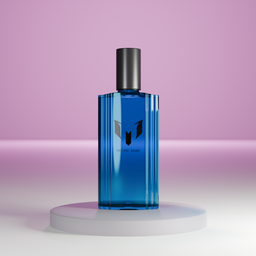
Label: tools